Question: I want to "highlight" specific words in UITextView, not with a solid color (which would be possible via 'NSAttributedString'), but rather with a gradient and maybe some other fancy effects.
Hence, I decided it would be necessary to manually create a view and overlay (or underlay) it using the bounding rectangles of the given text.
To my surprise this turned out to be pretty straightforward. Example is inside a UIViewController, 'txtView' being a 'UITextView' connected as 'IBOutlet':
'''
override func viewDidLayoutSubviews() {
super.viewDidLayoutSubviews()
// Converting to NSString as I need a NSRange for glphyRangeForCharacterRange
// (a normal String in Swift returns a Range)
let charRange = (txtView.text as NSString).rangeOfString("dolor sit er elit")
assert(charRange.location != NSNotFound, "Character Range could not be found.")
let glyphRange = txtView.layoutManager.glyphRangeForCharacterRange(charRange,
actualCharacterRange: nil)
let glyphContainer = txtView.layoutManager.textContainerForGlyphAtIndex(glyphRange.location, effectiveRange: nil)
let glyphRect = txtView.layoutManager.boundingRectForGlyphRange(glyphRange,
inTextContainer: glyphContainer!)
let highlightView = UIView(frame: glyphRect)
highlightView.alpha = 0.3
highlightView.backgroundColor = UIColor.redColor()
txtView.addSubview(highlightView)
}
'''
Sadly, this leads to the overlain view (in red in the below screenshot), being off by a few points.

It always seems to be off by the same amount. Which would mean I could probably hardcode, but that has never been a good idea. Tested this in Simulator with various devices and on an iPhone 6 with iOS 8.1.3.
I also tried other variations (by creating my own NSTextContainer etc.) as inspired by <URL>
Any ideas (besides <URL>?
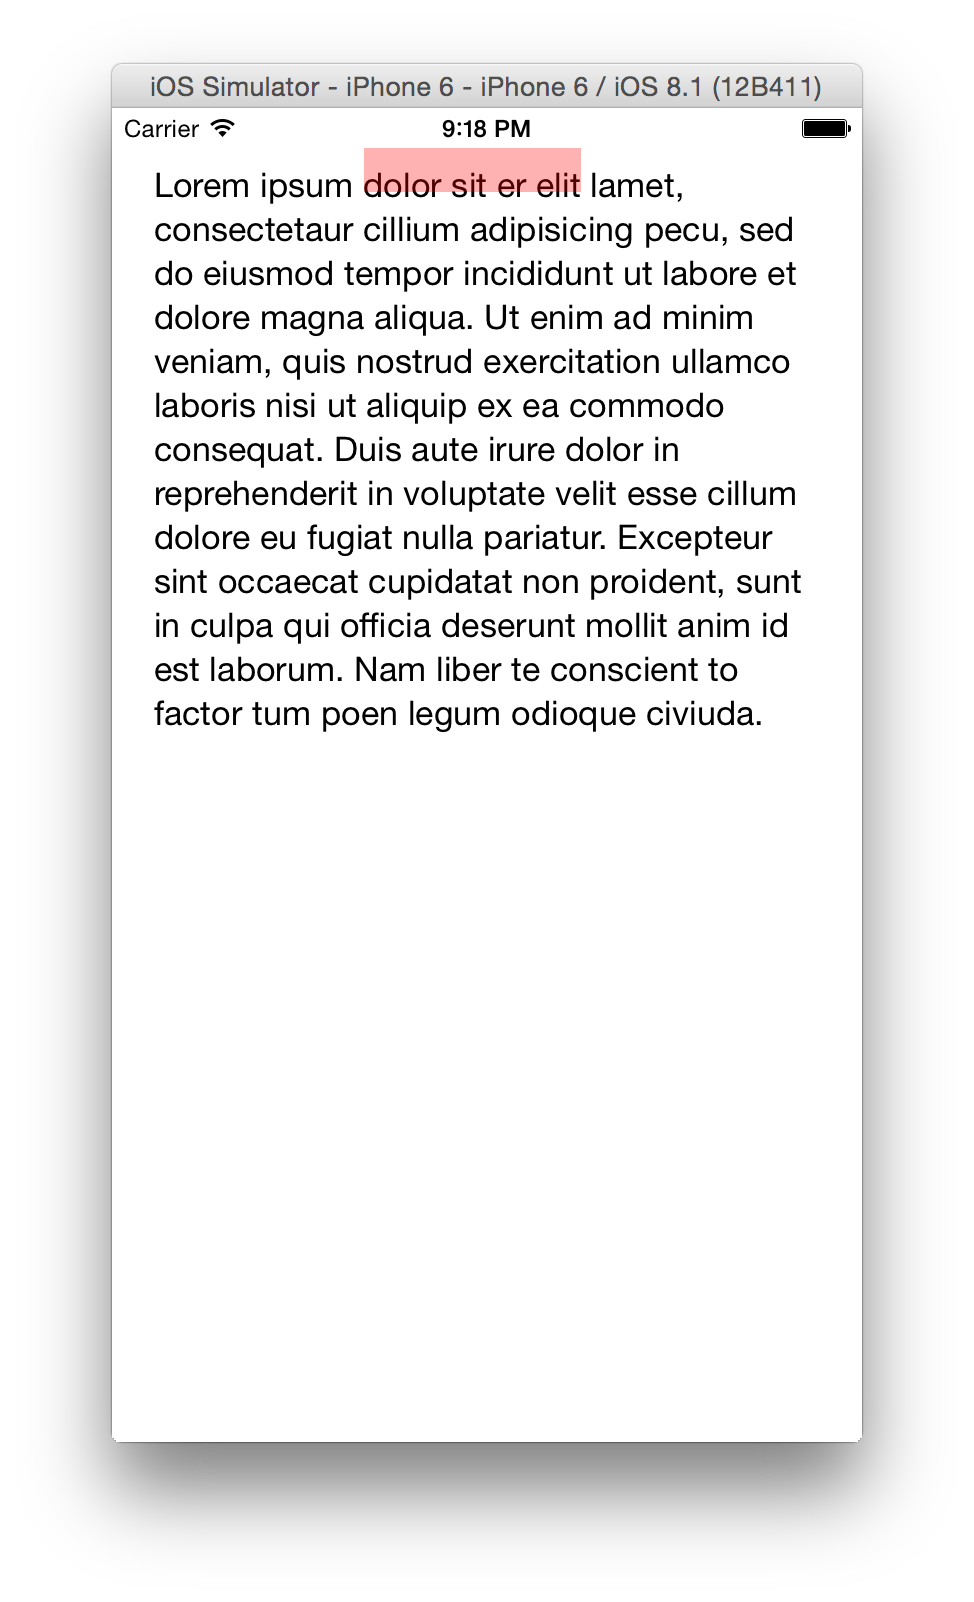
Answer: Try adjusting the glyph rect by the textview's textContainerInset:
'''
var glyphRect = txtView.layoutManager.boundingRectForGlyphRange(glyphRange,
inTextContainer: glyphContainer!)
glyphRect.origin.y += txtView.textContainerInset.top
'''
That should do the trick!